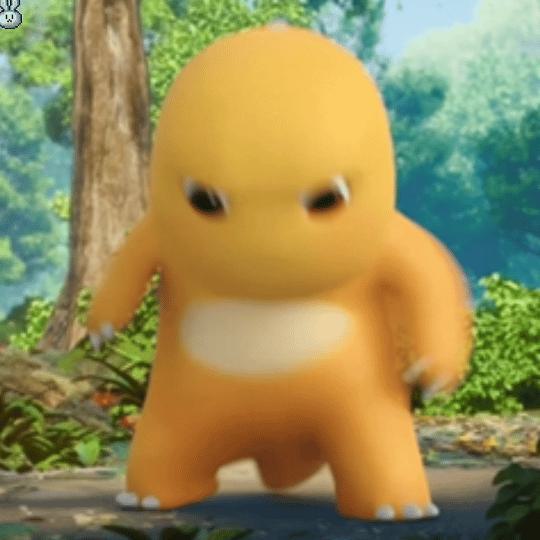
Label: nailong